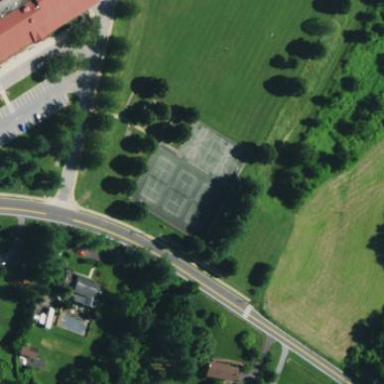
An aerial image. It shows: Tennis court on pitch.